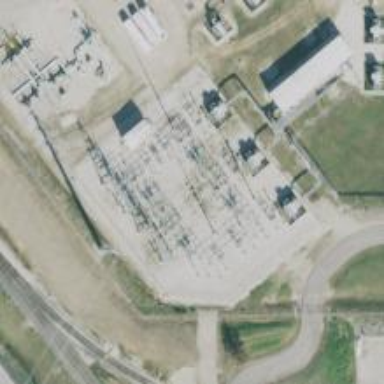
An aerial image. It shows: Switch used for power control.